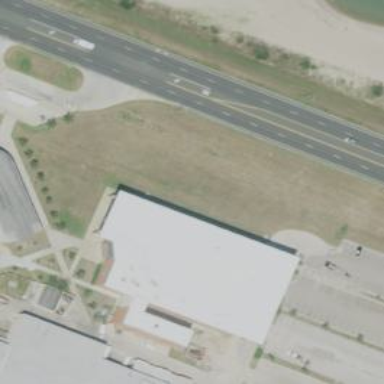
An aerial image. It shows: Theater building.